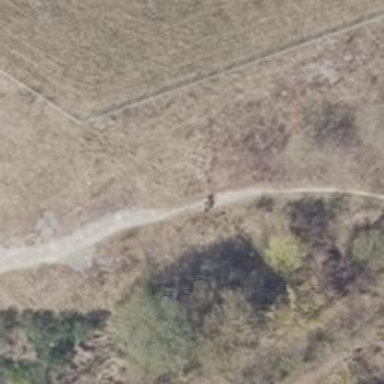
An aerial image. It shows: Path with grade3 track type.